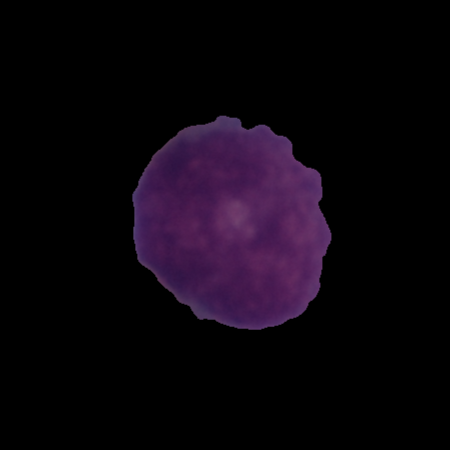
Label: cancer